Question: I am trying to insert a graph after reading my DB.
The problem is that I get the following error:

I already tried changing the permission in my jpgraph folder without succes.
In my local computer it is working fine but once it is in the server it shows this error.
What am I doing wrong?
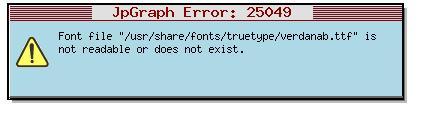
Answer: Have you checked that your server actually has the font file required?
Try 'ls -l /usr/share/fonts/truetype/verdanab.ttf' on your server to check. You probably need a font package called corefonts. On debian that's available throuh 'apt-get install ttf-mscorefonts-installer'.